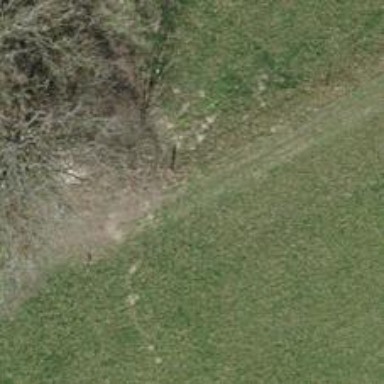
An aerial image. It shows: Path covered with grass.